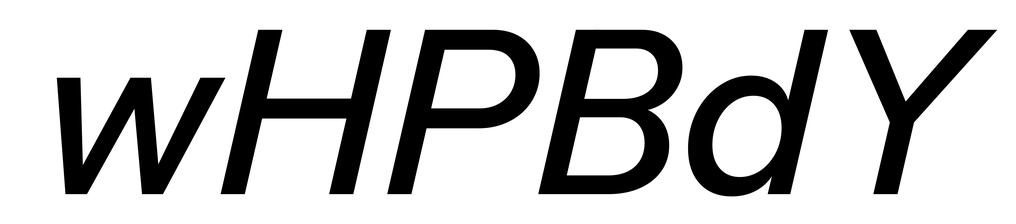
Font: InstrumentSans-Italic_Medium_Italic